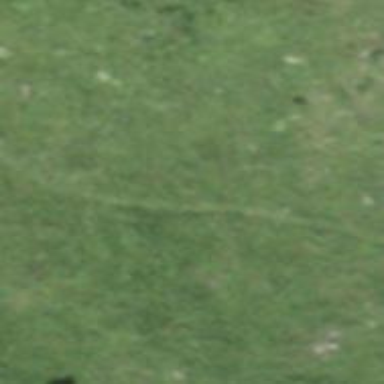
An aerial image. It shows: Path.